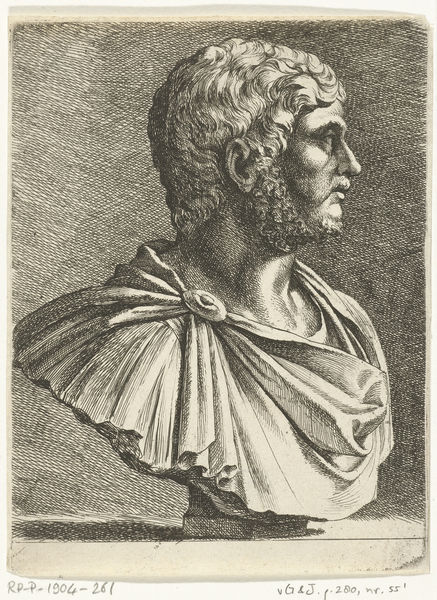
Titel: Portretbuste van keizer Gallienus (?)
Künstler: Jan de Bisschop
Standort: Amsterdam
Institution: Rijksmuseum
Schlagwörter: kopf, mann, umhang, grau, nase, ohr, profil, zeichnung, tuch, bart, falten, vollbart, portrait, signatur, gewand, haare, brosche, lippe, lippen, locken, oval, schrift, grafik, büste, datum, schraffur, stich, römer, antik, tunika, schraffierung, fiebel, altertum, gelockt